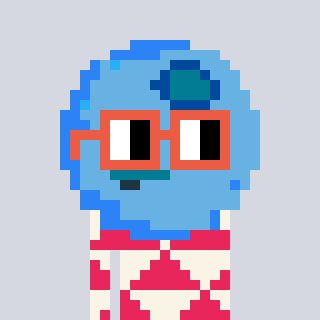
a pixel art character with square orange glasses, a blueberry-shaped head and a redpinkish-colored body on a cool background